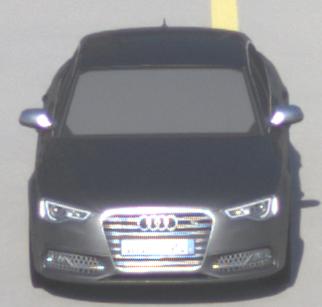
Make: Audi
Model: S5
Detailed model: F5
Model produced from: 2016
Model produced until: 2019
Doors: 2
Color: gray
Road condition: dry road
Daytime: morning or afternoon
Contrast: high contrast